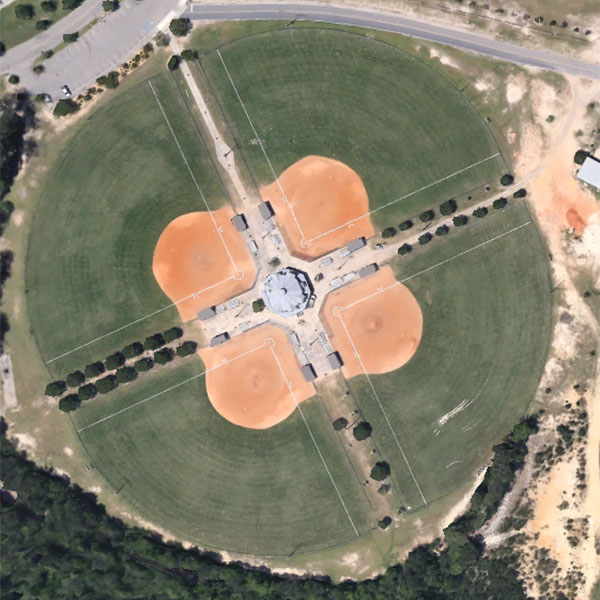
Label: BaseballField